高一 · 代数
高等数学中经常用到符号函数 SGN (x) , 其定义为 $y= \begin{cases}1 & (x>0) \\ 0 & (x=0) \\ -1 & (x<0)\end{cases}$试画出程序框图表示根据输入的 $\mathrm{x}$ 的值, 输出对应的 $\mathrm{y}$ 的值, 并编写相应程序
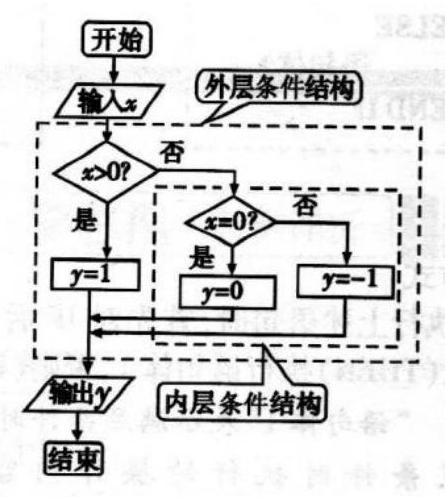
答案:
解析: